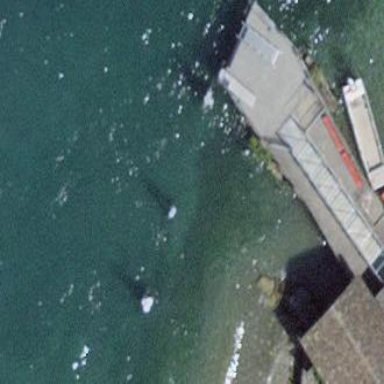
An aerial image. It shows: Concrete platform on pier. This is ferry terminal with designated platform for public transport by ferry.